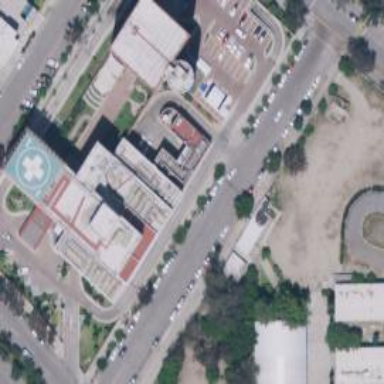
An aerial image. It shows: Hospital building.